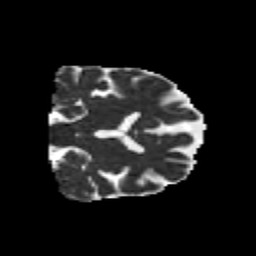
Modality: MD
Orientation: coronal
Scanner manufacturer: siemens
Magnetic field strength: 3 T
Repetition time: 6.8 s
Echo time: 0.093 s